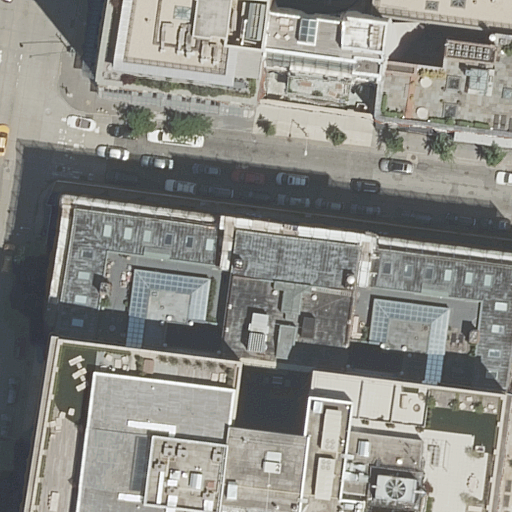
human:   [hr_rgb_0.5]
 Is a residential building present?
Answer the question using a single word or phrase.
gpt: yes

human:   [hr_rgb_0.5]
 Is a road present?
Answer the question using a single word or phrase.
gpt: yes

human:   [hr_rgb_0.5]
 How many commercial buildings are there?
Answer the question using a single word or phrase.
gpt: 0

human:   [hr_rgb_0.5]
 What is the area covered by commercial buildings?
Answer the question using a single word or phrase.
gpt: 0m2

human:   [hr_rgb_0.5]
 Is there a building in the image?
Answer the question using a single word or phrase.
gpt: yes

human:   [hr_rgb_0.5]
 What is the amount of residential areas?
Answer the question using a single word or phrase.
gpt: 0

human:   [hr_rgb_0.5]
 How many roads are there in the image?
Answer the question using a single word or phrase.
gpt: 9

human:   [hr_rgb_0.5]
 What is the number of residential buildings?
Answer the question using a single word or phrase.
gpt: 5

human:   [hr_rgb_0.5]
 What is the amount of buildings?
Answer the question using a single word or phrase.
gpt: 5

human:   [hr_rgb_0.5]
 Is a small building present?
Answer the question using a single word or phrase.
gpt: yes

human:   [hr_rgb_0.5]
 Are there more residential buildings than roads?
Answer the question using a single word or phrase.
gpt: no

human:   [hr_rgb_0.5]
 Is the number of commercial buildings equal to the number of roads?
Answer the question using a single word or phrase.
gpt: no

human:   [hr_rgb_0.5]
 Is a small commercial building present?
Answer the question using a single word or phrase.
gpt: no

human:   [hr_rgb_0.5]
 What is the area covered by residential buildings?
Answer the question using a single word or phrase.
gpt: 3263m2

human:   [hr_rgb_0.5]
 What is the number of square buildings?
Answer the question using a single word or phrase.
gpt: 0

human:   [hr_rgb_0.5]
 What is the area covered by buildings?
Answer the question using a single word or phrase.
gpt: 3263m2

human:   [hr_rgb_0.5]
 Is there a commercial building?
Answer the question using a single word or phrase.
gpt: no

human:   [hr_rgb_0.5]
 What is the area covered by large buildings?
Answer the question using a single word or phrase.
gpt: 2691m2

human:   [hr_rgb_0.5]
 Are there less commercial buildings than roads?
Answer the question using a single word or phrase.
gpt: yes

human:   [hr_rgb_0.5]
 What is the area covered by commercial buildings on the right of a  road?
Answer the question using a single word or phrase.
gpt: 0m2

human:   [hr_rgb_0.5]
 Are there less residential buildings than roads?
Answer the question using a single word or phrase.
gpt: yes

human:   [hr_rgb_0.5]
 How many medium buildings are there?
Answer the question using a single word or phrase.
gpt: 2

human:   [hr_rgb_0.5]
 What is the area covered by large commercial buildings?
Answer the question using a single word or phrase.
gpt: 0m2

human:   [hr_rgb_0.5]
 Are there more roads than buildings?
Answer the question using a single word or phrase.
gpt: yes

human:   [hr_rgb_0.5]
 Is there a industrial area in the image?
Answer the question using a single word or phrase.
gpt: no

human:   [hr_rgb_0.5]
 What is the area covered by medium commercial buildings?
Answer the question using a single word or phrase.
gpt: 0m2

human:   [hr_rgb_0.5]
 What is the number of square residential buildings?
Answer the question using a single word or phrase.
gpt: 0

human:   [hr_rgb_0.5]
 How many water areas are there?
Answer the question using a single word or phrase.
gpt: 0

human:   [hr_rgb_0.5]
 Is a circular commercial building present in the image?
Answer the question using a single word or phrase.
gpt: no

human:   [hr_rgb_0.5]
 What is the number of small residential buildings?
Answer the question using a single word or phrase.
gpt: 2

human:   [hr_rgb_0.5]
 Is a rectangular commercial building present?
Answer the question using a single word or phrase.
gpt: no

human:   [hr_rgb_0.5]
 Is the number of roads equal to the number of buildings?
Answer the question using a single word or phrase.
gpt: no

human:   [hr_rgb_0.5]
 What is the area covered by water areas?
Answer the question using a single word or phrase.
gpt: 0m2

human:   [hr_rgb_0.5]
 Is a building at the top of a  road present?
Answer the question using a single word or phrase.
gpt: yes

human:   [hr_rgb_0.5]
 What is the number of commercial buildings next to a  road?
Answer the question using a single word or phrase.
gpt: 0

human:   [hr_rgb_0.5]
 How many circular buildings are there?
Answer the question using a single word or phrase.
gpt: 0

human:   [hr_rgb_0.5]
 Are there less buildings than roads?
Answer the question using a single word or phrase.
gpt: yes

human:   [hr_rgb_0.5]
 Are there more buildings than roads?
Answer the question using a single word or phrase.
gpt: no

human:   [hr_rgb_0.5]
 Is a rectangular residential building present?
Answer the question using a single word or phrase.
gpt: yes

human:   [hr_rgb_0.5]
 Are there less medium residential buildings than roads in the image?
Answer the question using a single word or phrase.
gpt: yes

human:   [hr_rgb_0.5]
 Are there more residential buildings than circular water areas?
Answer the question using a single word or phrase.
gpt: yes

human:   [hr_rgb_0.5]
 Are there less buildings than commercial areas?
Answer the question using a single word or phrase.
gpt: no

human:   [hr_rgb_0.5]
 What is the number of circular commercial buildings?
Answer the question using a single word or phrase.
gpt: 0

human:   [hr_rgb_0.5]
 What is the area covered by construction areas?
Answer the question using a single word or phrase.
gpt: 0m2

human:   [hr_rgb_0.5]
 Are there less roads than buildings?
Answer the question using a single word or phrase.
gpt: no

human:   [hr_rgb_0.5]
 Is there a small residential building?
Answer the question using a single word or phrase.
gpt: yes

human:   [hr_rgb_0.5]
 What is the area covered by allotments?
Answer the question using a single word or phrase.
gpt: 0m2

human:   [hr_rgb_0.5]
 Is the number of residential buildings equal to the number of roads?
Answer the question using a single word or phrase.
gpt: no

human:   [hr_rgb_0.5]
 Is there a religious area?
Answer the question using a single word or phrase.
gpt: no

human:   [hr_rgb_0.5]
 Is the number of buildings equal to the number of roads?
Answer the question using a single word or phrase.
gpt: no

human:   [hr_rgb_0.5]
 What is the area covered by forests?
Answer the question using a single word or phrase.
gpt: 0m2

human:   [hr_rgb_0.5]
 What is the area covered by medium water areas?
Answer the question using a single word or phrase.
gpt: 0m2

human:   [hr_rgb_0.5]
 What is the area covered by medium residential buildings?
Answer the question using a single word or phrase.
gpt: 492m2

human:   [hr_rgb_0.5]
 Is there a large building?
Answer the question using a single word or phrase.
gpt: yes

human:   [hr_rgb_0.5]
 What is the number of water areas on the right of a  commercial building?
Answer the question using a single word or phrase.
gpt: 0

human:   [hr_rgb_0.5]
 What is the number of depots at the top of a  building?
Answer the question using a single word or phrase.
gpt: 0

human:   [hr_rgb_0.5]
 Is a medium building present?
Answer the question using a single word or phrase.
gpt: yes

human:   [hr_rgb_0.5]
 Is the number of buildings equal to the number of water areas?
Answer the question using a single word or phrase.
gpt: no

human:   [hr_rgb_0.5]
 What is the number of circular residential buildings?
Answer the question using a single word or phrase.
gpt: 0

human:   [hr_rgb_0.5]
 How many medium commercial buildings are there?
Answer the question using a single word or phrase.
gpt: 0

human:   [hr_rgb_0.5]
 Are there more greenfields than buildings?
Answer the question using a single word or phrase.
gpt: no

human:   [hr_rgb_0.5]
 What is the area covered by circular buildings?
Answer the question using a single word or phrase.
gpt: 0m2

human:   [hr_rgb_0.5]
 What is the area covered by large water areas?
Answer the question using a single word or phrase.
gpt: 0m2

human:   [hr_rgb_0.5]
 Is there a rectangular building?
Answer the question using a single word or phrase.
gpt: yes